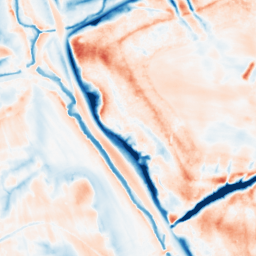
Category: multiscale
Decomposition family: dog_multiscale
Decomposition parameters: sigma_ratio: 2
n_scales: 4
base_sigma: 0.5
Upsampling method: cubic_mitchell
Upsampling parameters: scale: 4
Upsampling scale: 4